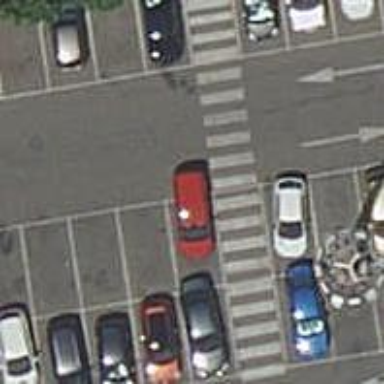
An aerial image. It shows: Marked road crossing.